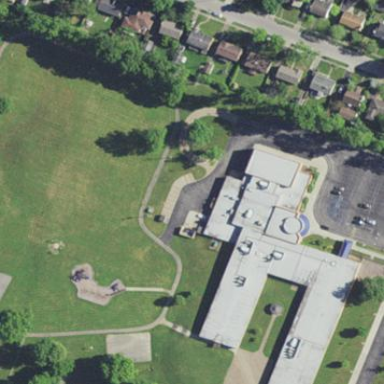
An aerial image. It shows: School.